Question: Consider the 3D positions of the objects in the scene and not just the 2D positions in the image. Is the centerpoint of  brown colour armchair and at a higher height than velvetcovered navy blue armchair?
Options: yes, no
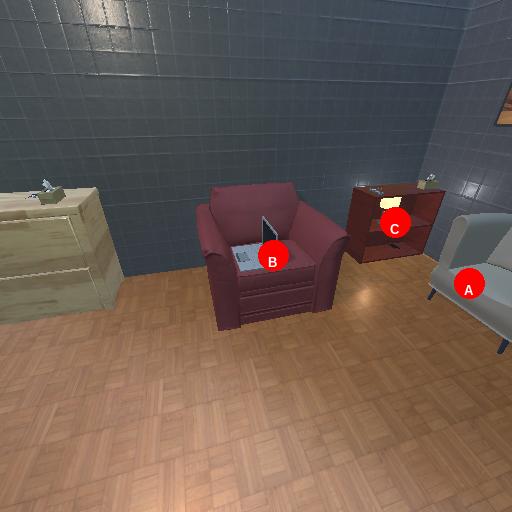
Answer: yes